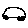
Label: car